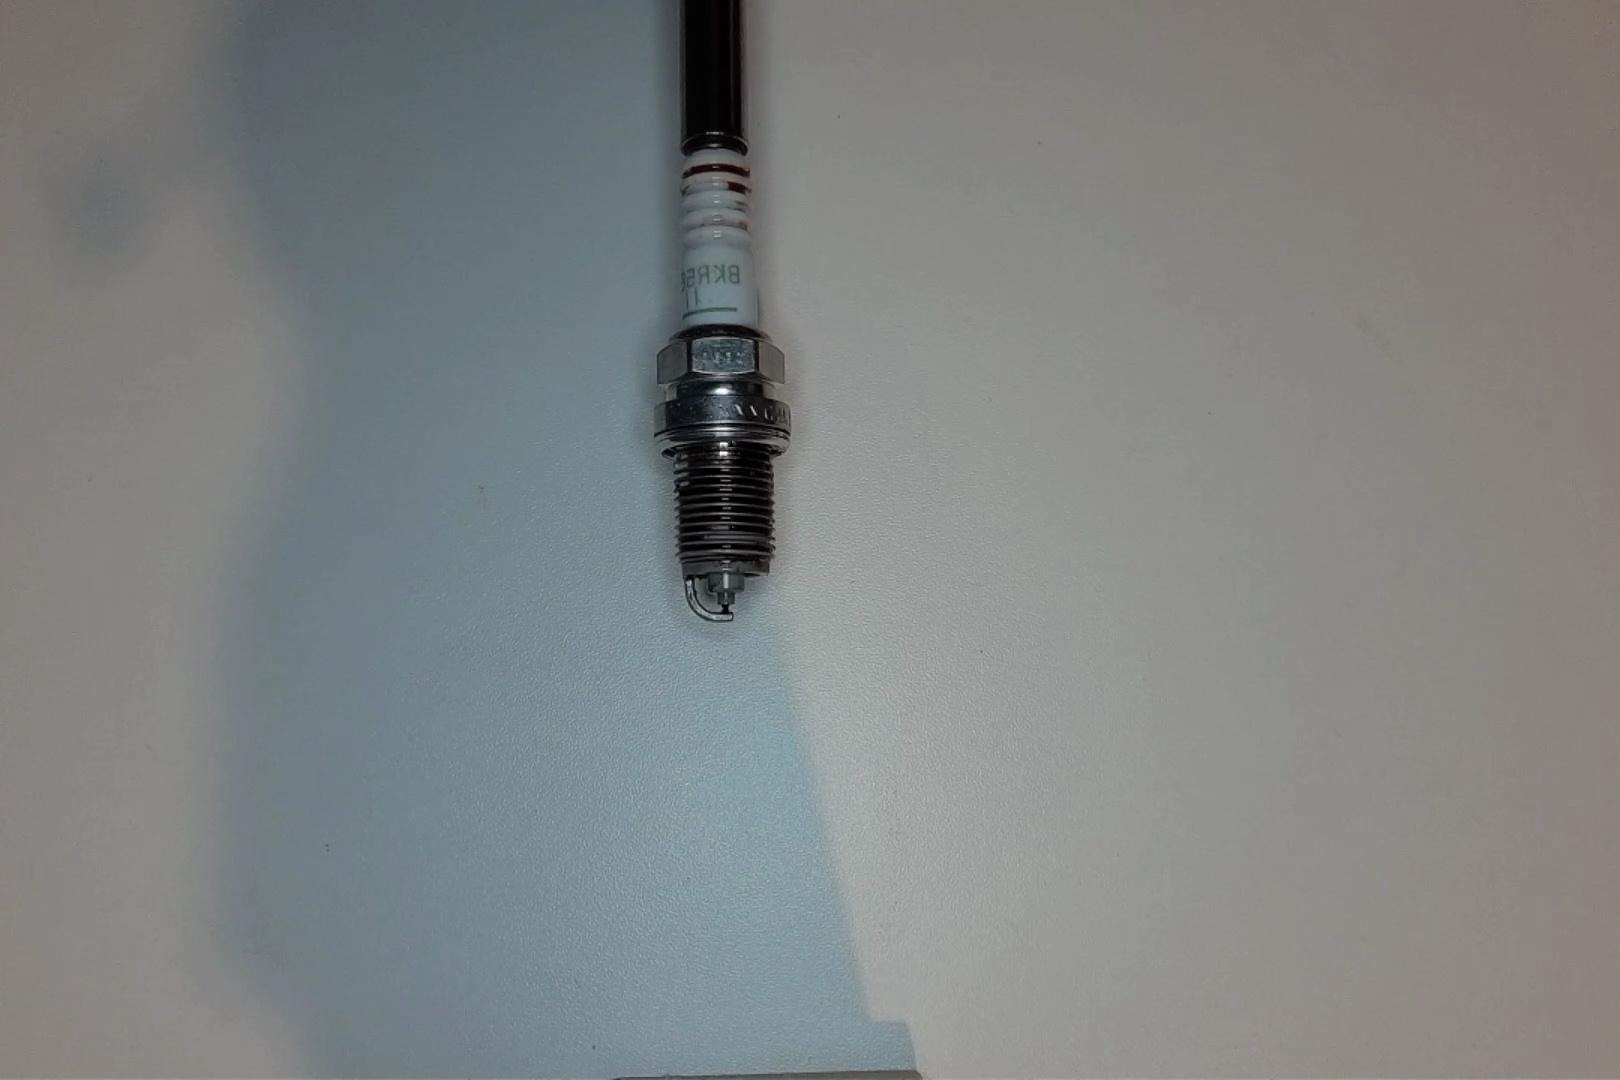
Label: anomaly